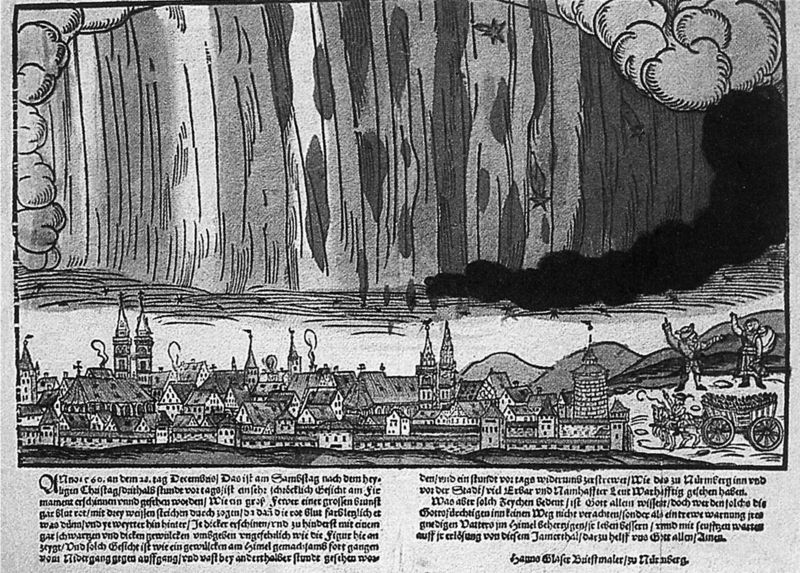
Titel: Nordlicht vom 28.12.1560 über Nürnberg
Künstler: Hanns Glaser
Institution: Museen der Stadt Gotha, Schloßmuseum, Kupferstichkabinett
Schlagwörter: himmel, mann, wolken, landschaft, menschen, stadt, fenster, frau, gesten, häuser, kirche, rauch, personen, person, bauern, pferd, pferde, schrift, zwei, berge, dorf, dächer, mauer, schornsteine, spalten, wagen, unwetter, deutsch, zeigen, kirchtürme, regen, buch, türme, druck, sterne, radierung, stich, seite, text, mittelalter, passau, stadtmauer, fingerzeig, ereignis, aufregung, nürnberg, chronik, zwei spalten